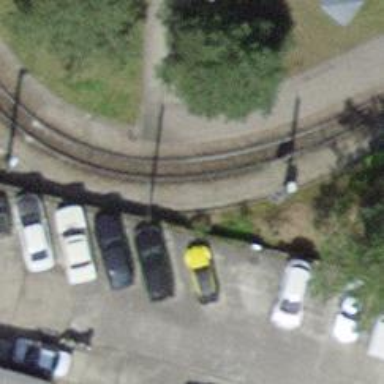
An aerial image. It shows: Tram stop for public transport.